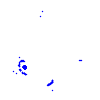
Particle: pion